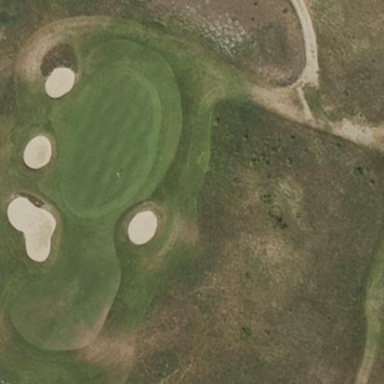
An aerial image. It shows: Golf fairway in the image.